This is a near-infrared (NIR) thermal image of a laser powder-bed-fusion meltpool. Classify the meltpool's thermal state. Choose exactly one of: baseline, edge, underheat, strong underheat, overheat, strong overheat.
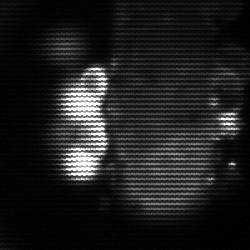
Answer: strong underheat